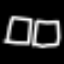
Label: square